Field crop: maize
Growth stage: 2
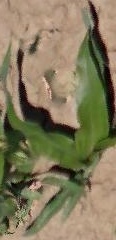
Species: maize